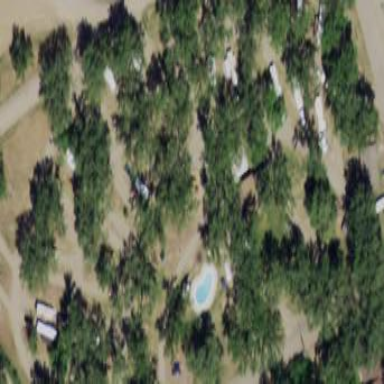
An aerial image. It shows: Caravan site for tourism.